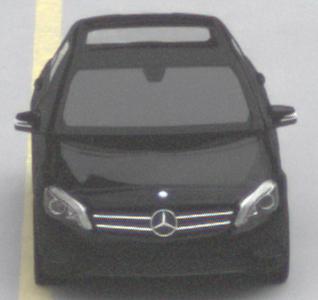
Make: Mercedes-Benz
Model: A 180
Detailed model: A-Class (176)
Model produced from: 2012/09
Model produced until: 2015/07
Doors: 5
Color: black
Road condition: dry road
Daytime: morning or afternoon
Contrast: low contrast